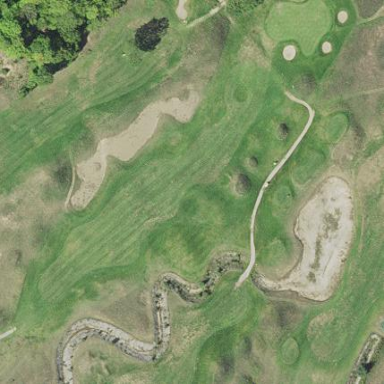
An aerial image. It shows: Golf bunker filled with sandy terrain.